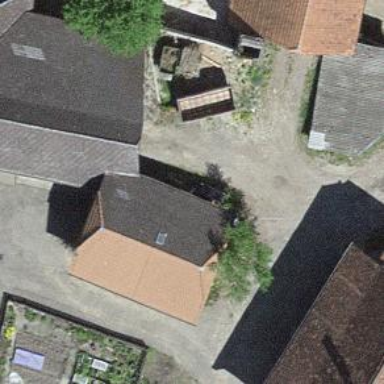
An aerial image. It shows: Rural barn.